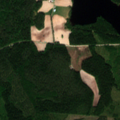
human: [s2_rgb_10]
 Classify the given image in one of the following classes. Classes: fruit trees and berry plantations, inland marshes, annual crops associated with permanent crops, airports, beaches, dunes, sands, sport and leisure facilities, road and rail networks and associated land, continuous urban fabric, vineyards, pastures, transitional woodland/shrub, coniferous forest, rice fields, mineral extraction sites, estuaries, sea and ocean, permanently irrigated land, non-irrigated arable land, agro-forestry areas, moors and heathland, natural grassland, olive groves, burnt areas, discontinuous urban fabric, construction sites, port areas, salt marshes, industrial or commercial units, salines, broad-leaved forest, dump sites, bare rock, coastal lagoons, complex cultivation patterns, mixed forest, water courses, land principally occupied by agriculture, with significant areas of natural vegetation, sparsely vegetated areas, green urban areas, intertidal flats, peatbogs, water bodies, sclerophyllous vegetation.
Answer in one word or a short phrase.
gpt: land principally occupied by agriculture, with significant areas of natural vegetation, coniferous forest, mixed forest, water bodies